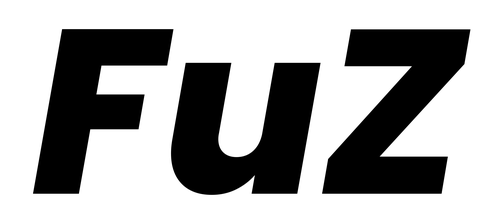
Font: Poppins-ExtraBoldItalic